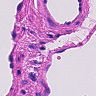
Metastatic tissue present: no